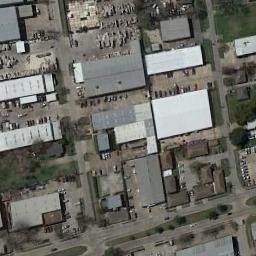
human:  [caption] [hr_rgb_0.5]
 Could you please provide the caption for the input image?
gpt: There are houses in the industrial area in different colors .

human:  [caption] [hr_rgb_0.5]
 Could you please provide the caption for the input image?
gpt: The industrial area has lots of industrial equipment and workshops of different sizes .

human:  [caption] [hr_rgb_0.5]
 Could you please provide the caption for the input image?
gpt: Many houses of different shapes are in the industrial area .

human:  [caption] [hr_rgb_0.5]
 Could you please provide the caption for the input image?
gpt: In an industrial area, There are neatly planned factories and roads, Green belts, Parking lots, And cars and goods .

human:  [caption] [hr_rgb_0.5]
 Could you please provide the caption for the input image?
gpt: There are some gray buildings and white buildings on the industrial area .